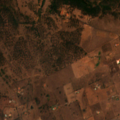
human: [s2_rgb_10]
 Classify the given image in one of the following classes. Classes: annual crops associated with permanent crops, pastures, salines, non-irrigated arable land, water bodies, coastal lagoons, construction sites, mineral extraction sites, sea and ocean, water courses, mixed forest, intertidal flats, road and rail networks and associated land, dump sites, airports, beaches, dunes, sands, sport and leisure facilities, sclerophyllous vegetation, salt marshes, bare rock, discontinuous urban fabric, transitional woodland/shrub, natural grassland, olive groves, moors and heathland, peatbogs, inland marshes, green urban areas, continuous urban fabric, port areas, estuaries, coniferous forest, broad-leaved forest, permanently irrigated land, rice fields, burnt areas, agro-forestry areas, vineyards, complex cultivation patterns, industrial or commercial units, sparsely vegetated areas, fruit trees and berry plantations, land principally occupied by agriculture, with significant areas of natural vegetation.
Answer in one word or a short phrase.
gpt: non-irrigated arable land, olive groves, pastures, annual crops associated with permanent crops, complex cultivation patterns, agro-forestry areas, broad-leaved forest